Interaction volume radius: 5 \u00c5
Interaction volume height: 10 \u00c5
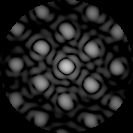
Disorder parameter: 0.2701